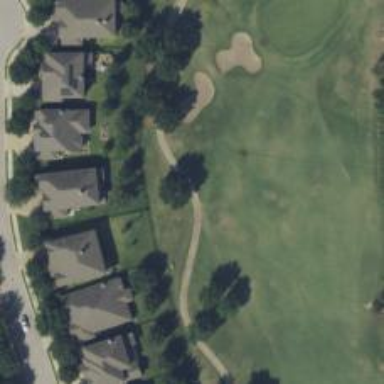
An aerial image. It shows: Path for both road and golf.